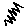
Label: zigzag